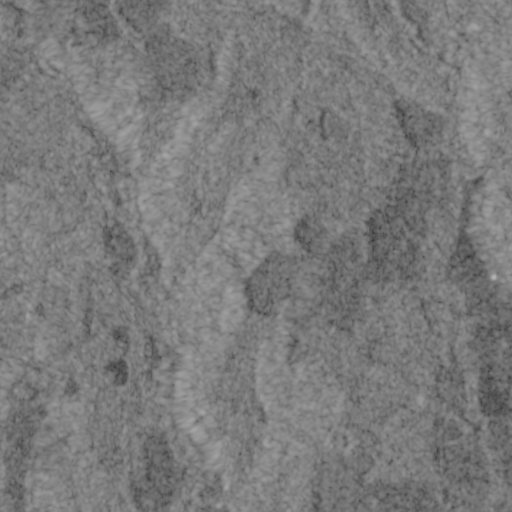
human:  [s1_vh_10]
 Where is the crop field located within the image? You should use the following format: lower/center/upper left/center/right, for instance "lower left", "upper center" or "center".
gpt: The crop field is located in the lower right of the image.
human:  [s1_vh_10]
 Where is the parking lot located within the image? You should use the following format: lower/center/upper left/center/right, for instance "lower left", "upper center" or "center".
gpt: There is no parking lot in the image.

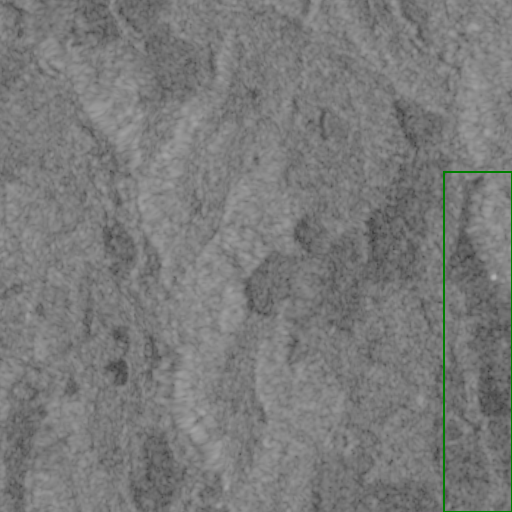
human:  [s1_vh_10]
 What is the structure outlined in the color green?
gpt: The structure outlined in green is a crop field.
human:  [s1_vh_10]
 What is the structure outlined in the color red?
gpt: There is no red outline.